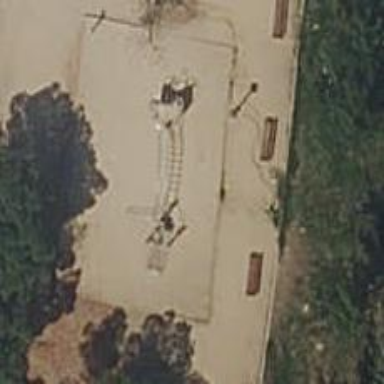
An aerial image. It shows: Playground area for leisure land.